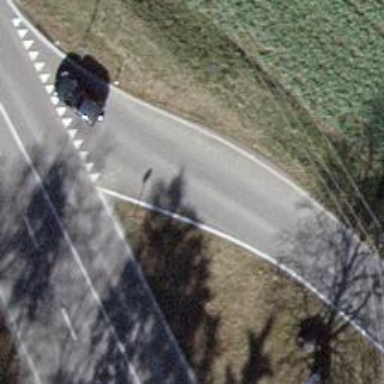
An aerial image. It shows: Secondary link road with asphalt surface.